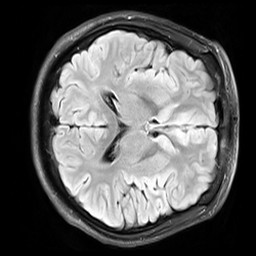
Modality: FLAIR
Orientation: axial
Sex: male
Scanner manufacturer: siemens
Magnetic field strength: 3 T
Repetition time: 10 s
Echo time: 0.09 s